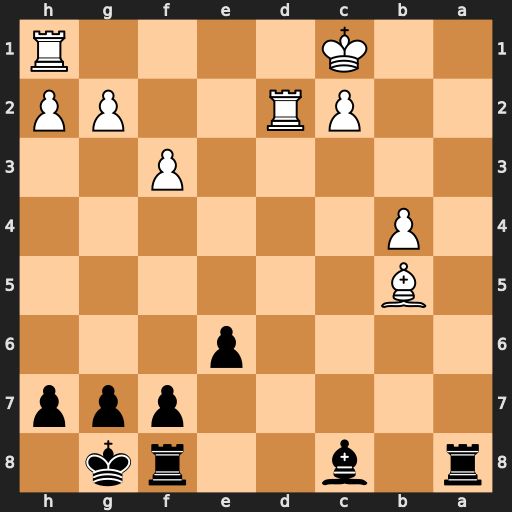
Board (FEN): r1b2rk1/5ppp/4p3/1B6/1P6/5P2/2PR2PP/2K4R
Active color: b
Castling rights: -
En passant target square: -
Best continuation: Ra1+ Kb2 Rxh1